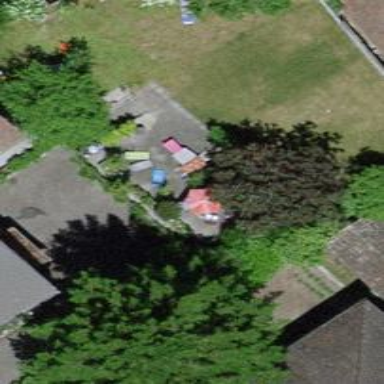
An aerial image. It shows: Garage building.